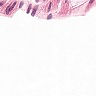
Metastatic tissue present: no